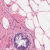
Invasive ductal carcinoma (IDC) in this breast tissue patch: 0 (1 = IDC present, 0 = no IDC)